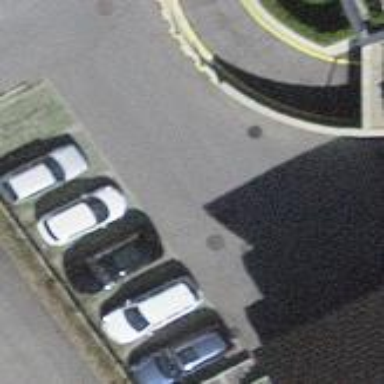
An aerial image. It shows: Street-side parking area.